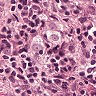
Metastatic tissue present: yes